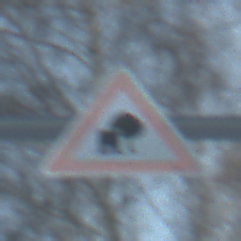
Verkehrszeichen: UnzureichendesLichtraumprofil
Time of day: SunriseSunset
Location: Outdoor (Nature)
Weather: Clear
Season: Winter
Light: Natural